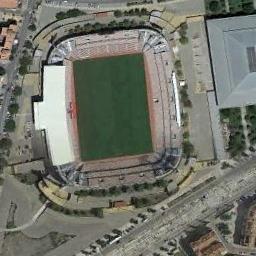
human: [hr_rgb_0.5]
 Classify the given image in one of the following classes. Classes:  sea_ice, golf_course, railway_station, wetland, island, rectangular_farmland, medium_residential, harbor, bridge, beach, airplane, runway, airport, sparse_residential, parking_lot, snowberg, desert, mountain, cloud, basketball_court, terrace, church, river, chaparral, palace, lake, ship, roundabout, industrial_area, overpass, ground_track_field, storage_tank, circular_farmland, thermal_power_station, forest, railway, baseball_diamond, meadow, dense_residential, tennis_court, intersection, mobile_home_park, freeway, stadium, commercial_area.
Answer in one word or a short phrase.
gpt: stadium